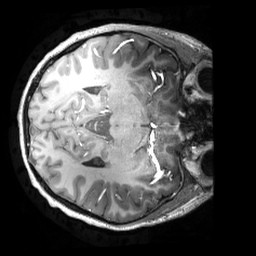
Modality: T1w
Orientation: axial
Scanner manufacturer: philips
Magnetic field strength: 7 T
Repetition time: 0.008 s
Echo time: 0.001974 s